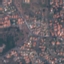
Land use / land cover class: Residential